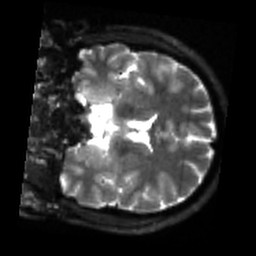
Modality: sbref
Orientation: coronal
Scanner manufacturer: siemens
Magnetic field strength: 3 T
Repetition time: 4 s
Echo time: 0.0594 s